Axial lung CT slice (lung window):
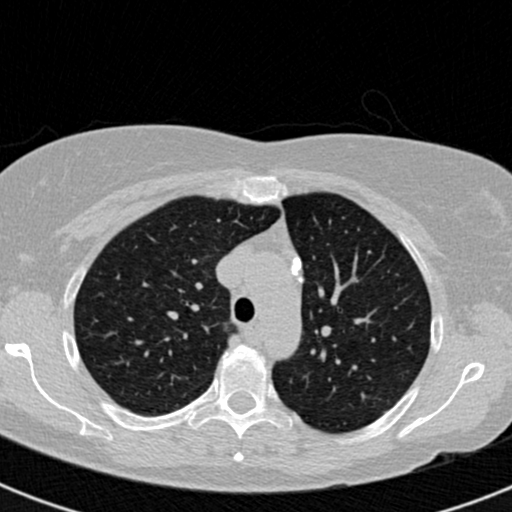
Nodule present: no